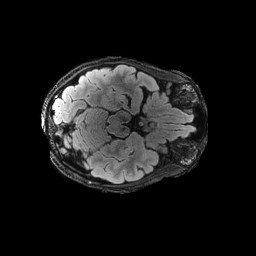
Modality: FLAIR
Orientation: axial
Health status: ill
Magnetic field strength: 3 T